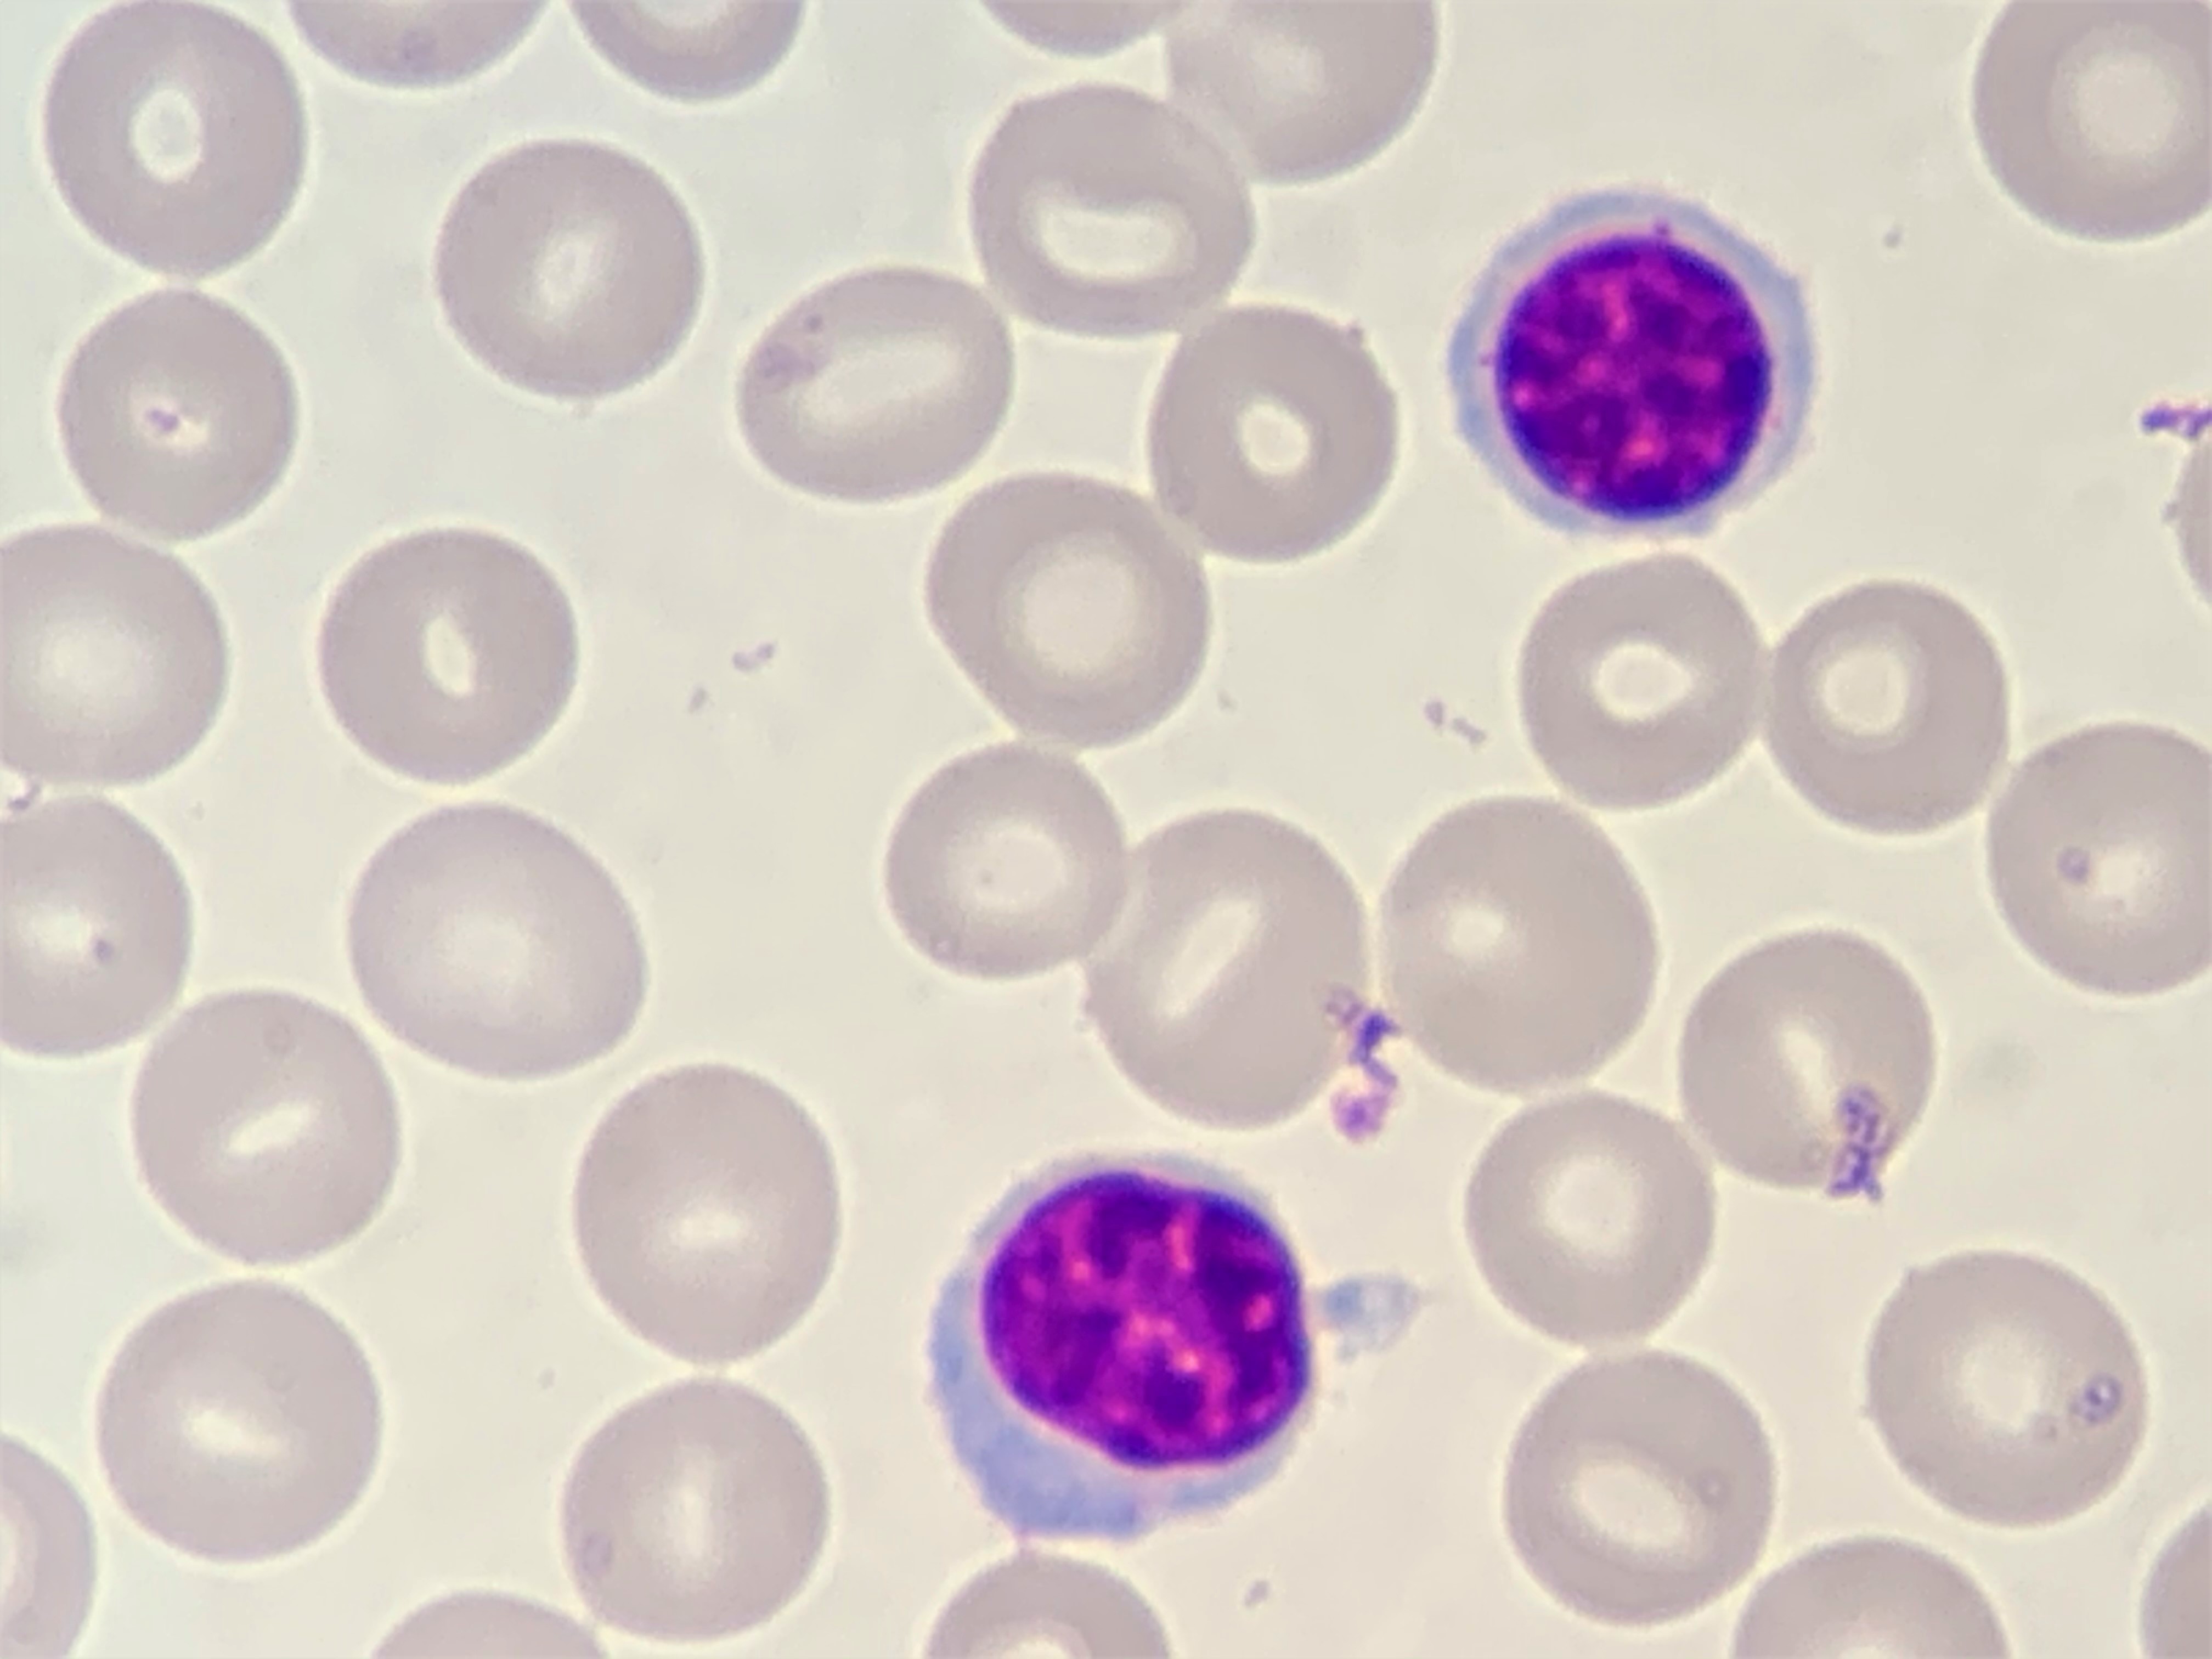
Cell type: LYMPHOCYTES